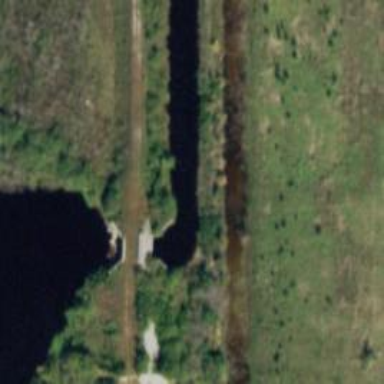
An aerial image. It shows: Canal.